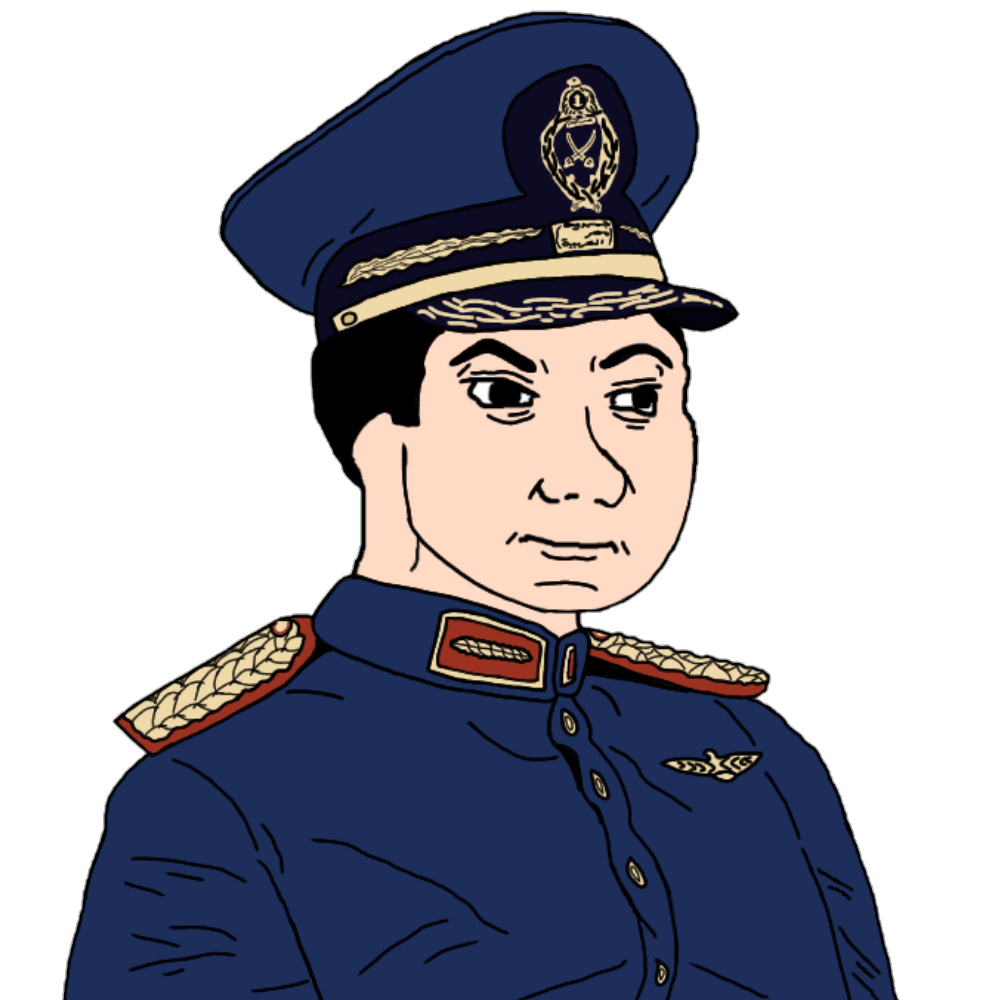
Label: 5_Blobjak